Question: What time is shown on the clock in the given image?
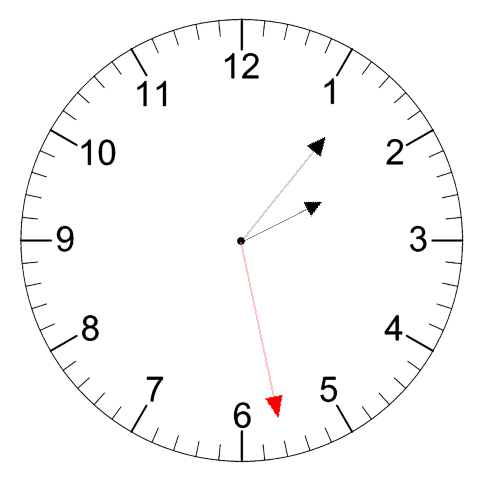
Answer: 02:06:28